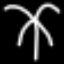
Label: palm tree